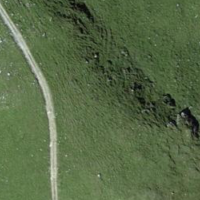
EUNIS habitat code: 26
Species observed at this site:
Arnica montana